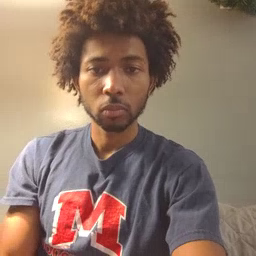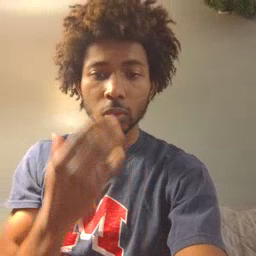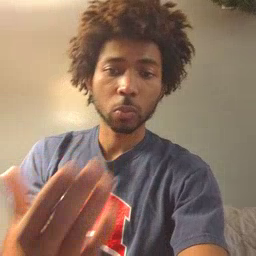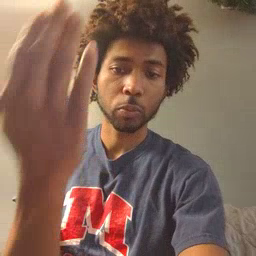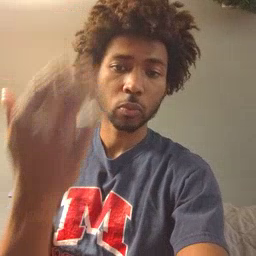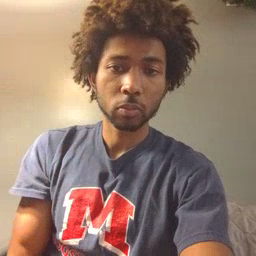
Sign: morning